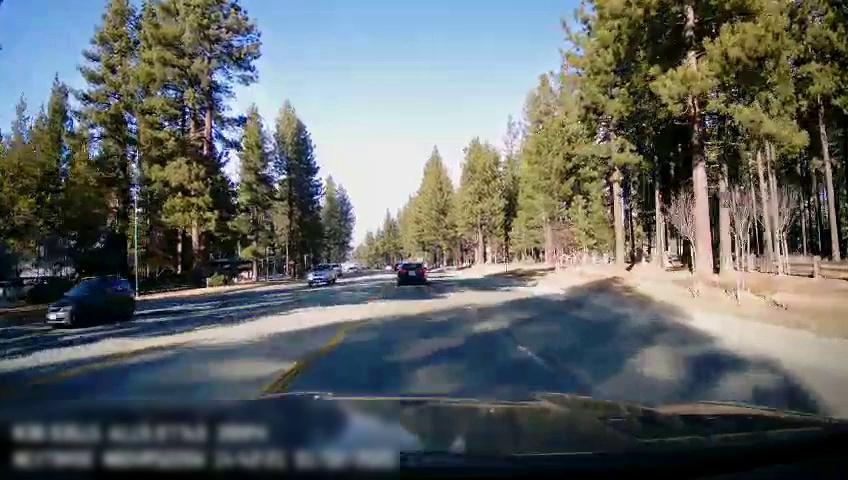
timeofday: Day
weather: Sunny
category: Drivable Space
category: Vehicles | Car
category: Vehicles | SUV
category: Vehicles | Truck
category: Vehicles | Truck
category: Vehicles | Car
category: Lanes | Opposite Lane
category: Lanes | Current Lane
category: Lanes | Current Lane